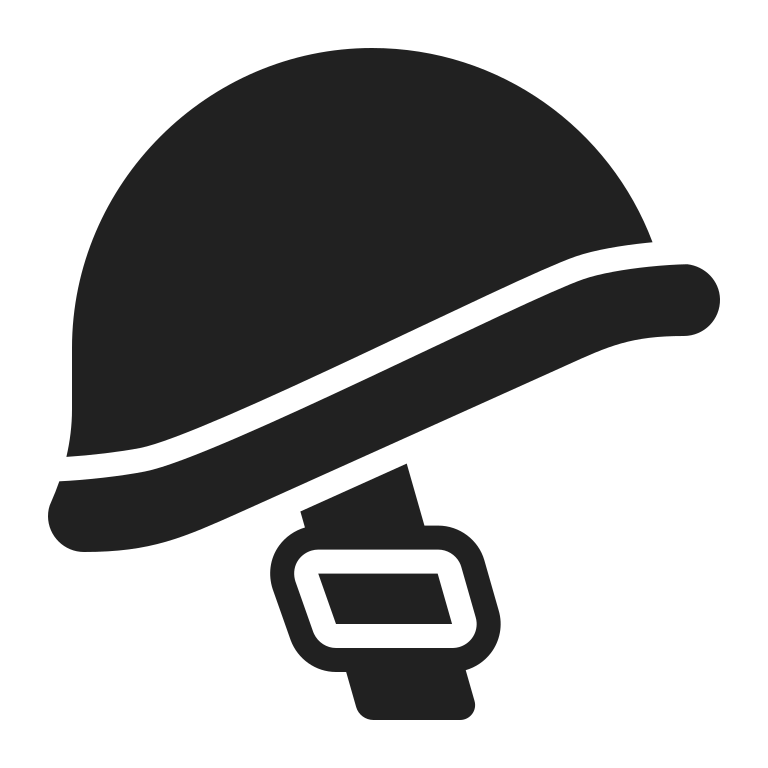
military helmet high contrast